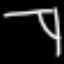
Label: angel